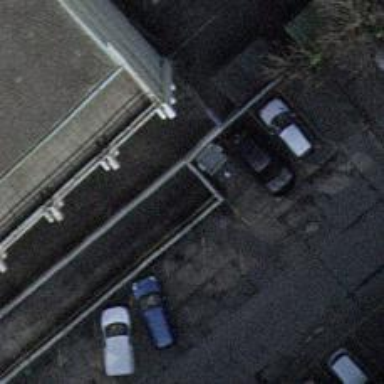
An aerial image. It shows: Parking area.